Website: walmart
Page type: address-validator
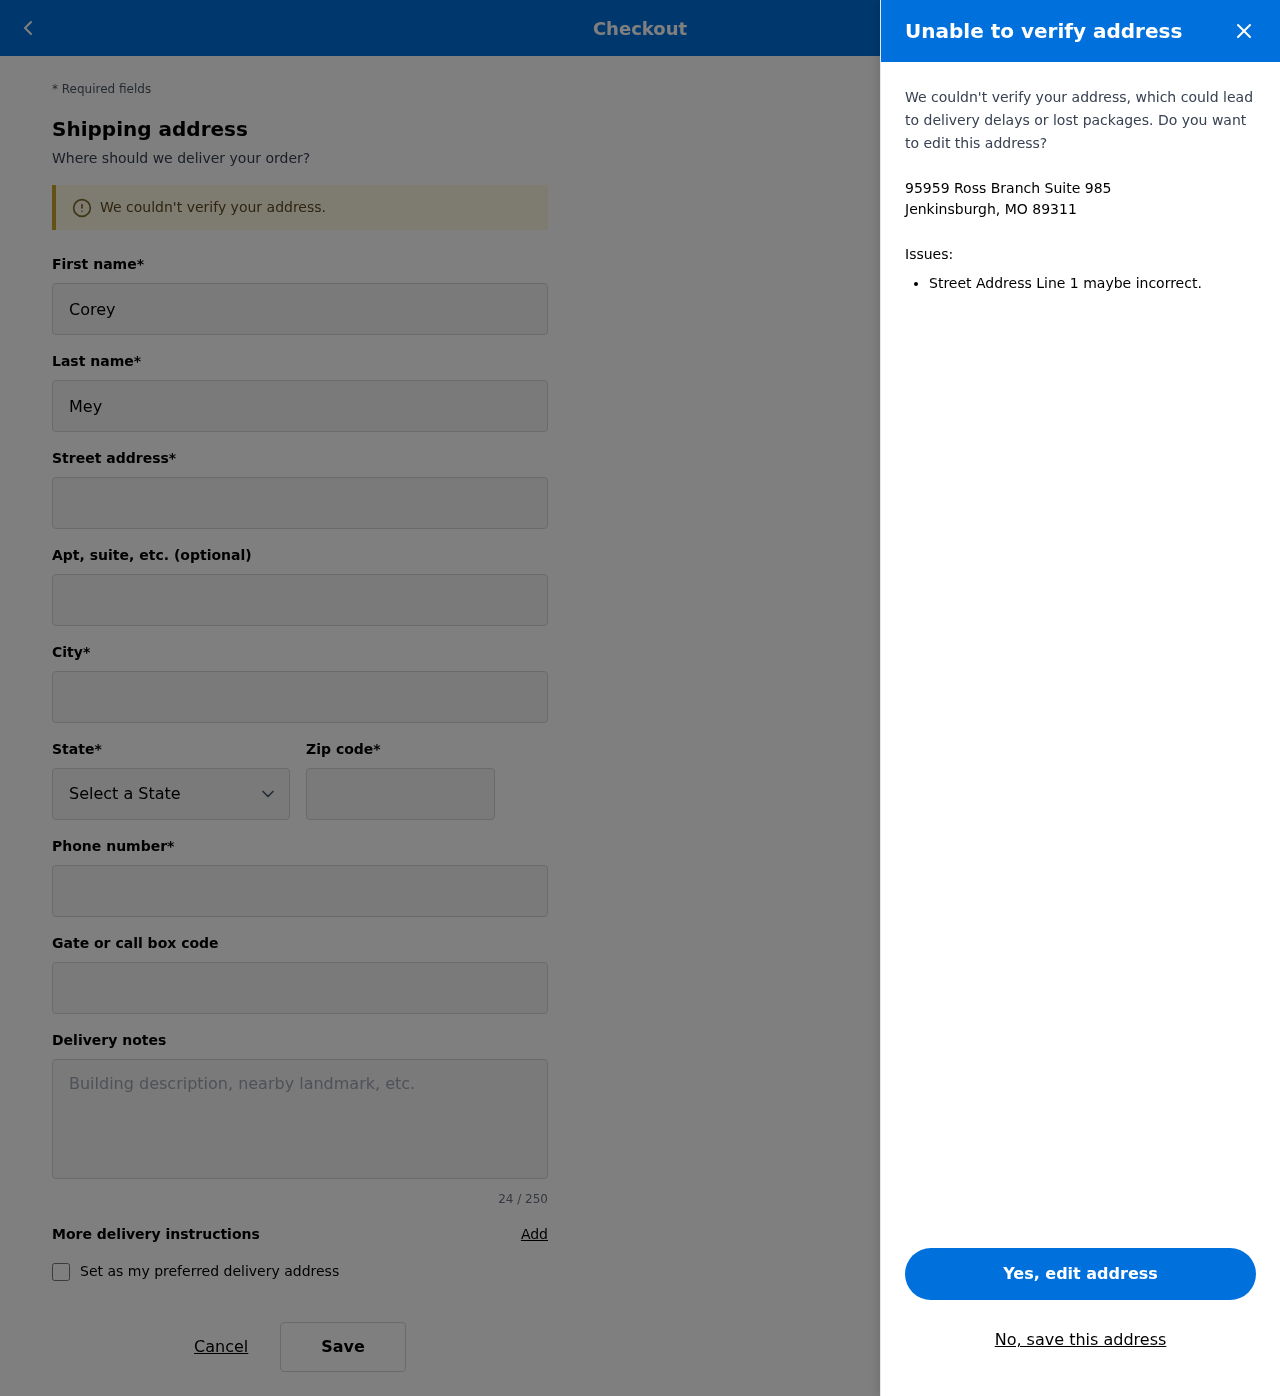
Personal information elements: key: PII_CITY_STATE_ZIP
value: Jenkinsburgh, MO 89311
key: PII_DELIVERY_INSTRUCTIONS
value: Place behind screen door
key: PII_STATE_ABBR
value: MO
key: PII_STREET
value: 95959 Ross Branch Suite 985
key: PII_FIRSTNAME
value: Corey
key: PII_LASTNAME
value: Meyer
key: PII_CITY
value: Jenkinsburgh
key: PII_POSTCODE
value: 89311
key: PII_PHONE
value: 6839812455
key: PII_SECURITY_CODE
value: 4385